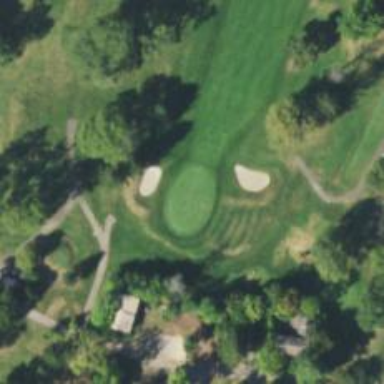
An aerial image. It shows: View of golf hole.